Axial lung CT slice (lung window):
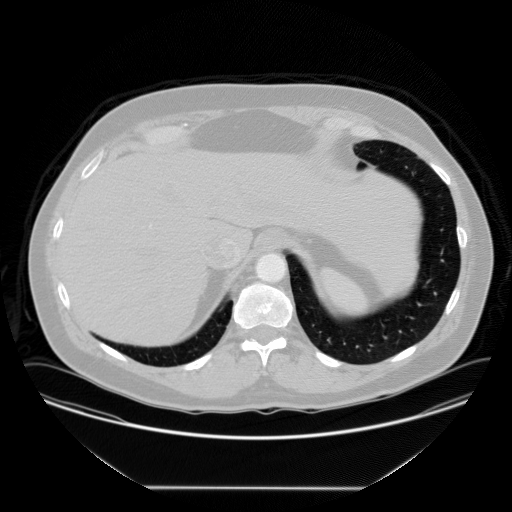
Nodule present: no